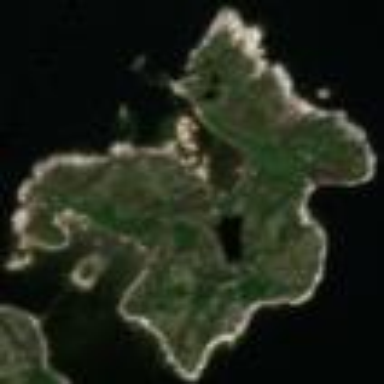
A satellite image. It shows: Island with natural coastline.